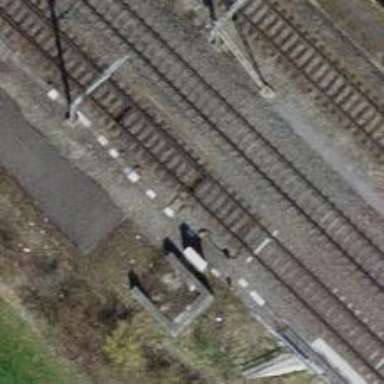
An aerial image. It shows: Railway switch.